Question: I can compile fine on the iOS Simulator, but when I switch the device to my iPhone and build , I see the following error. When I click on this error, it doesn't direct to any code.

The problem might be coming from the '__asm__' instruction in this bit of come, but I have been able to use 'DebugBreak' when I'm running on the simulator:
'''
#ifdef DEBUG
// this code found in http://www.cocoawithlove.com/2008/03/break-into-debugger.html
static bool AmIBeingDebugged(void)
// Returns true if the current process is being debugged (either
// running under the debugger or has a debugger attached post facto).
{
int junk;
int mib[4];
struct kinfo_proc info;
size_t size;
// Initialize the flags so that, if sysctl fails for some bizarre
// reason, we get a predictable result.
info.kp_proc.p_flag = 0;
// Initialize mib, which tells sysctl the info we want, in this case
// we're looking for information about a specific process ID.
mib[0] = CTL_KERN;
mib[1] = KERN_PROC;
mib[2] = KERN_PROC_PID;
mib[3] = getpid();
// Call sysctl.
size = sizeof(info);
junk = sysctl(mib, sizeof(mib) / sizeof(*mib), &info, &size, NULL, 0);
assert(junk == 0);
// We're being debugged if the P_TRACED flag is set.
return ( (info.kp_proc.p_flag & P_TRACED) != 0 );
}
#if __ppc64__ || __ppc__
#define DebugBreak() if(AmIBeingDebugged()) { __asm__("li r0, 20
sc
nop
li r0, 37
li r4, 2
sc
nop
" : : : "memory","r0","r3","r4" ); }
#else
#define DebugBreak() if(AmIBeingDebugged()) {__asm__("int $3
" : : );}
#endif
bool AmIBeingDebugged(void);
#else
#define DebugBreak()
#endif
'''
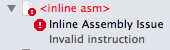
Answer: 'int $3' is an x86 instruction. You can't run that on an ARM device like an iPhone.